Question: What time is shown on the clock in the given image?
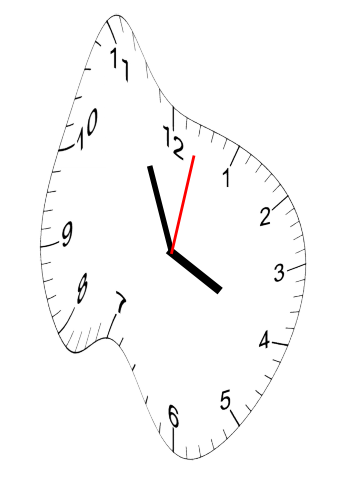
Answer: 03:56:02